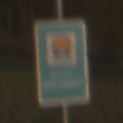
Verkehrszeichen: Wasserschutzgebiet
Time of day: SunriseSunset
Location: Outdoor (Nature)
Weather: PartlyCloudy
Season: NotSpecified
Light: Natural